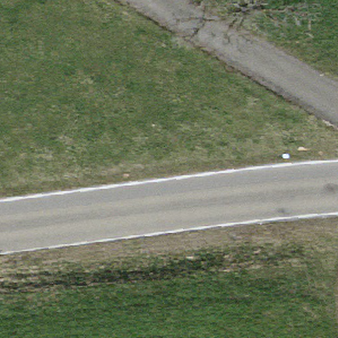
Label: other